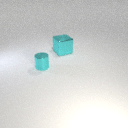
small cyan metal cylinder in front of large cyan metal cube